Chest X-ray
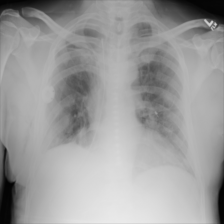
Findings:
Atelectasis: negative
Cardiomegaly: negative
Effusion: negative
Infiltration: negative
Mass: negative
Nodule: positive
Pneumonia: negative
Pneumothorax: positive
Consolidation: negative
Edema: negative
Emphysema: negative
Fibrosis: negative
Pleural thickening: negative
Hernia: negative